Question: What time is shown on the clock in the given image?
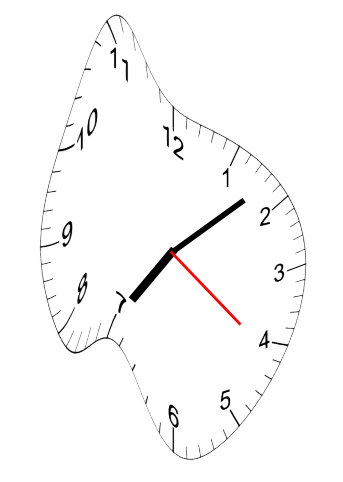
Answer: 07:08:21